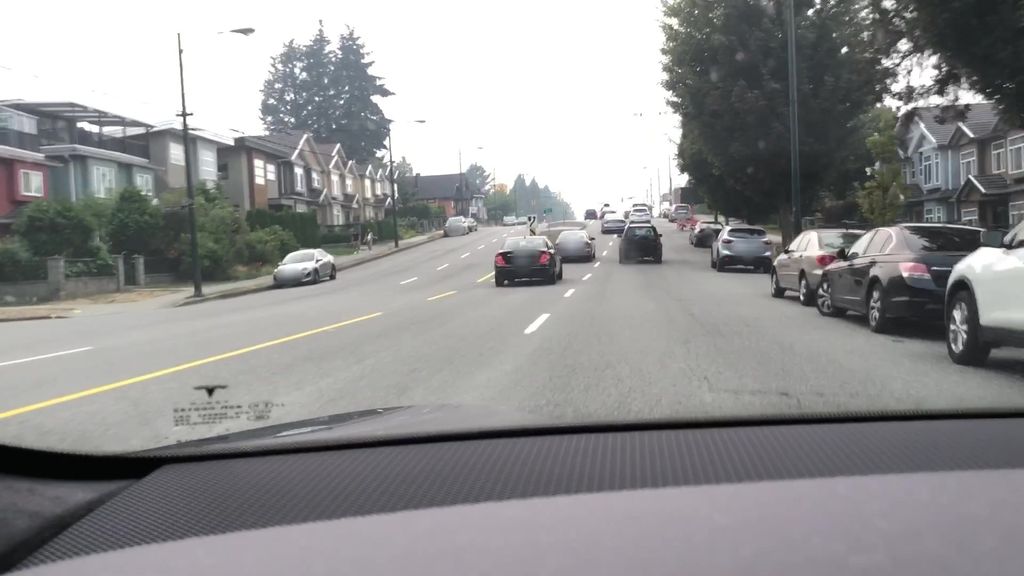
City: vancouver